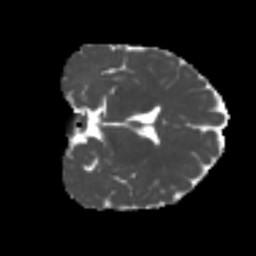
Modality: MD
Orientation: coronal
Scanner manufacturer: siemens
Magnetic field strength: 3 T
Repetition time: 4 s
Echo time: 0.0594 s